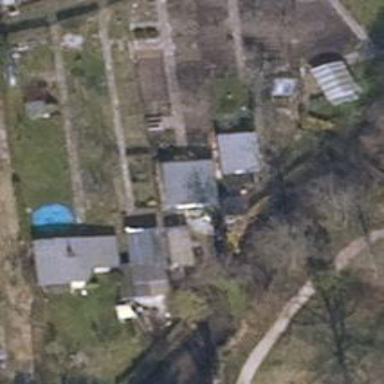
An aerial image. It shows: Plot within allotments.